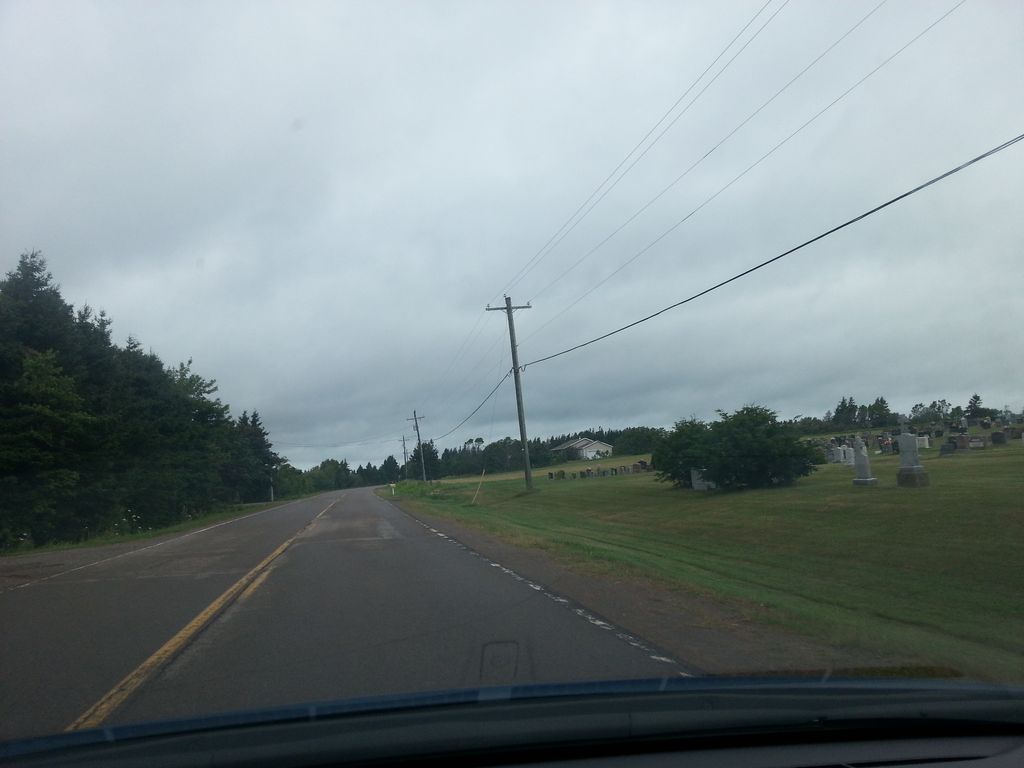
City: charlottetown